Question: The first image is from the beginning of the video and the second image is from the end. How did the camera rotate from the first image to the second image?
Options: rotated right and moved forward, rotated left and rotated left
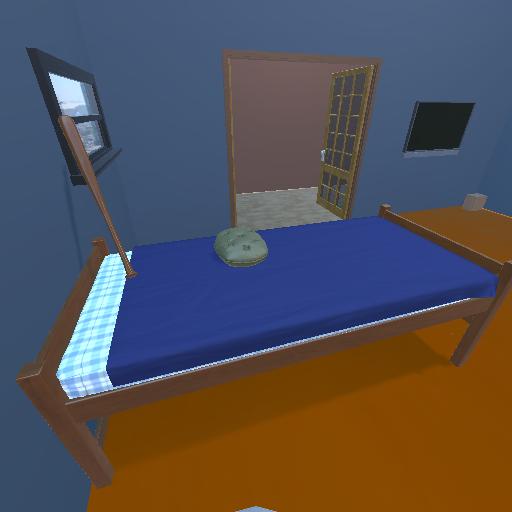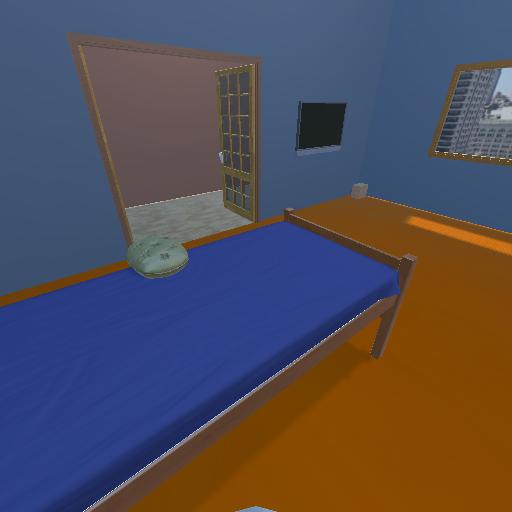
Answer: rotated right and moved forward